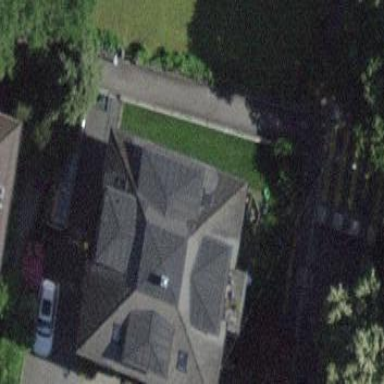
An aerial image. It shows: Hipped roof on residential building.